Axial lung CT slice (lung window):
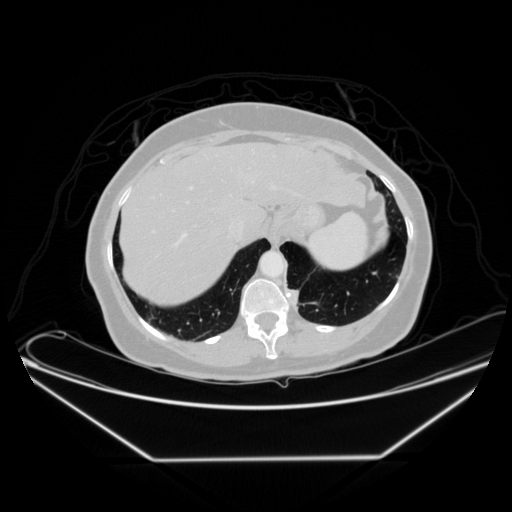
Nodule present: no